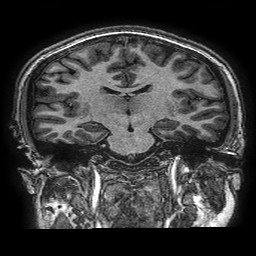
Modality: T1w
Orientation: sagittal
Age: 13
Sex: female
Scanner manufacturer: ge
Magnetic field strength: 3 T
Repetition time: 0.00766 s
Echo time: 0.003476 s